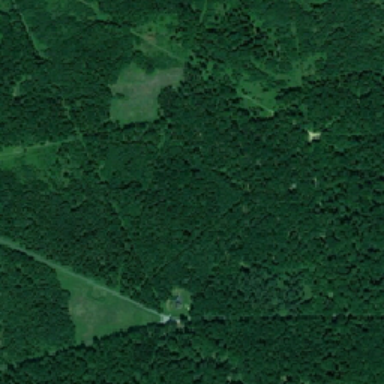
Forest road is a combination of many triangular areas .